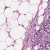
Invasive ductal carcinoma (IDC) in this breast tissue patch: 1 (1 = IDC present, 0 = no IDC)